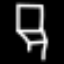
Label: chair